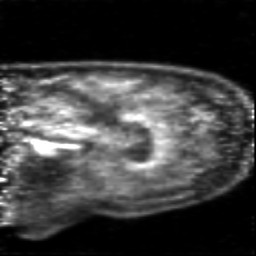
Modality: PET
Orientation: sagittal
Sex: male
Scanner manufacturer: siemens